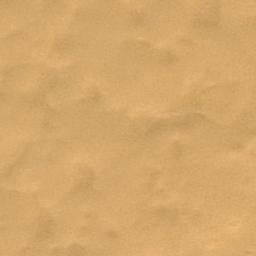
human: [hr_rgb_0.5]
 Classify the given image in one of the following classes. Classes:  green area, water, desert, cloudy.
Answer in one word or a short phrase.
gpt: desert